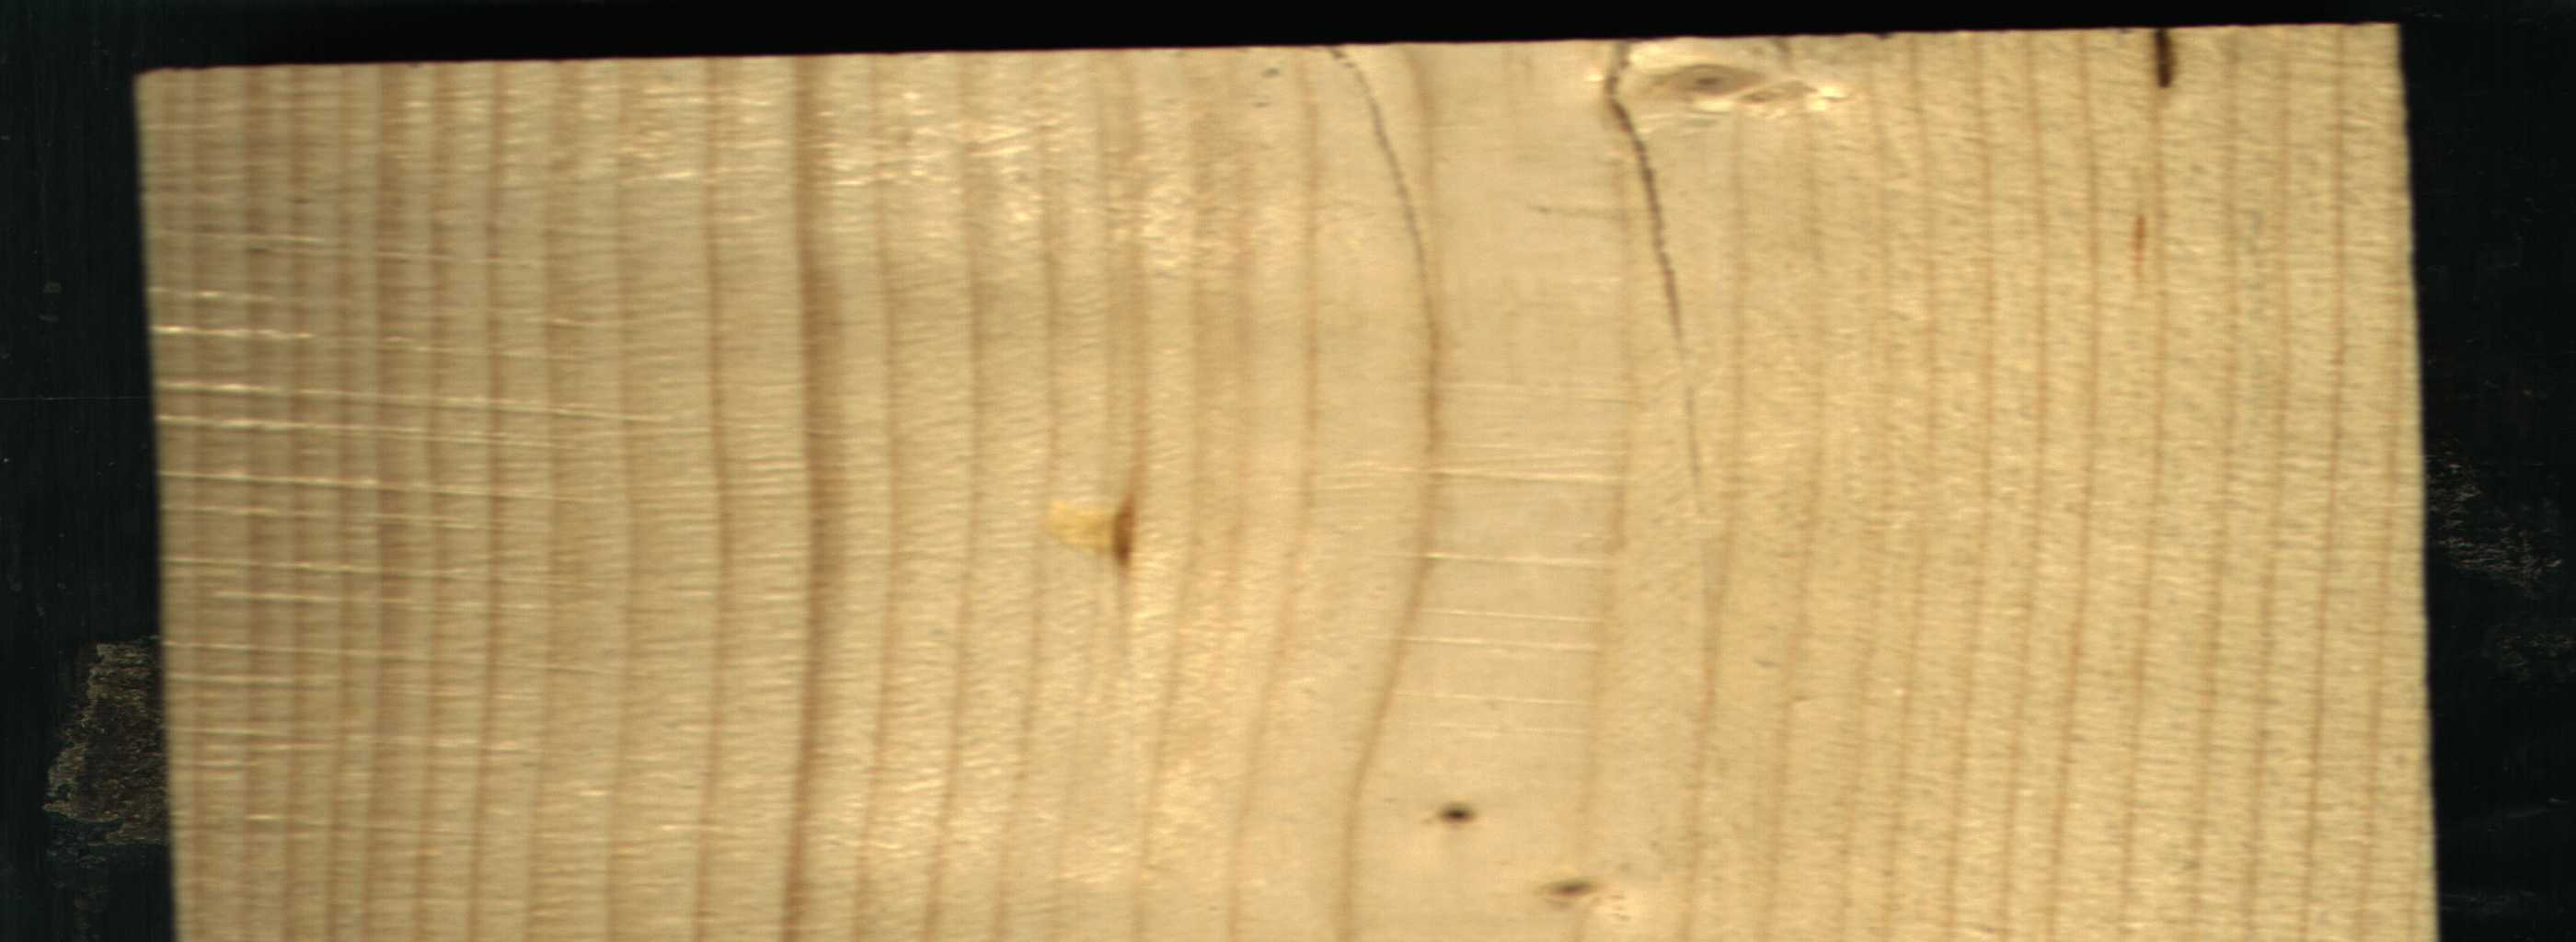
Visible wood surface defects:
resin
resin
Crack
Live_Knot
Live_Knot
Live_Knot